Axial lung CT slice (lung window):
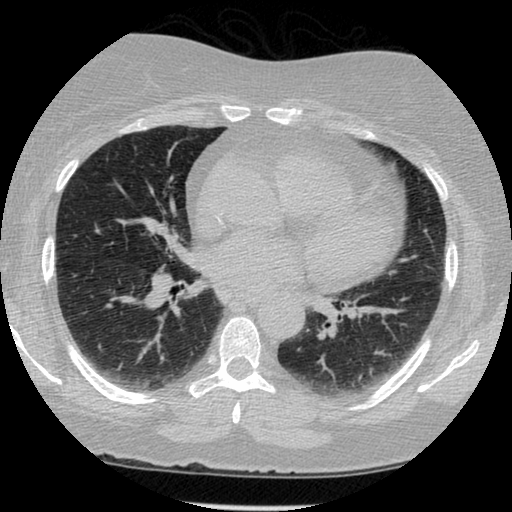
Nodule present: no